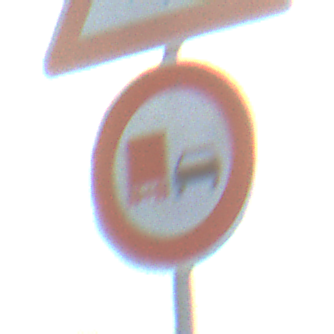
Verkehrszeichen: UeberholverbotKraftfahrzeuge
Zusatzzeichen oben: FlugbetriebLinks
Umgebung: Outdoor, RoadRail
Tageszeit: SunriseSunset
Wetter: PartlyCloudy
Licht: Natural
Jahreszeit: NotSpecified
Kontrast: MediumContrast